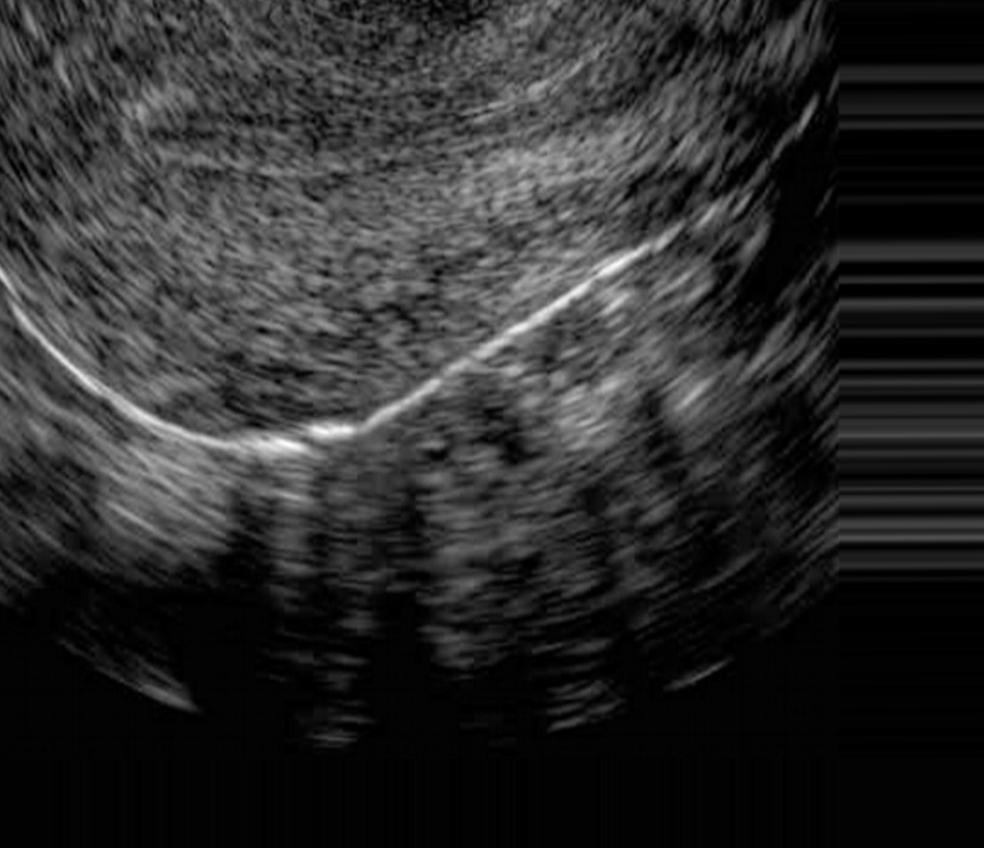
Label: notinfected